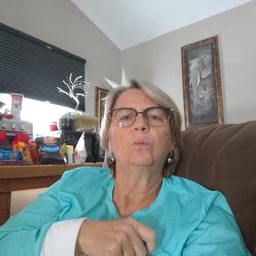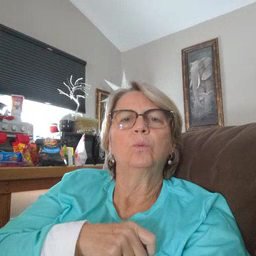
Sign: haveto